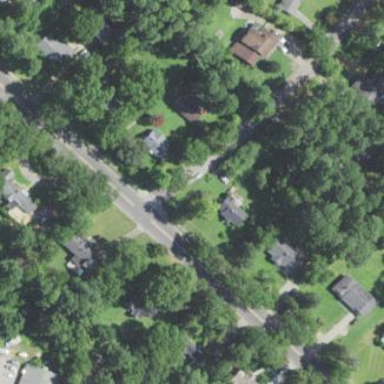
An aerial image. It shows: Asphalt surface in residential road area.